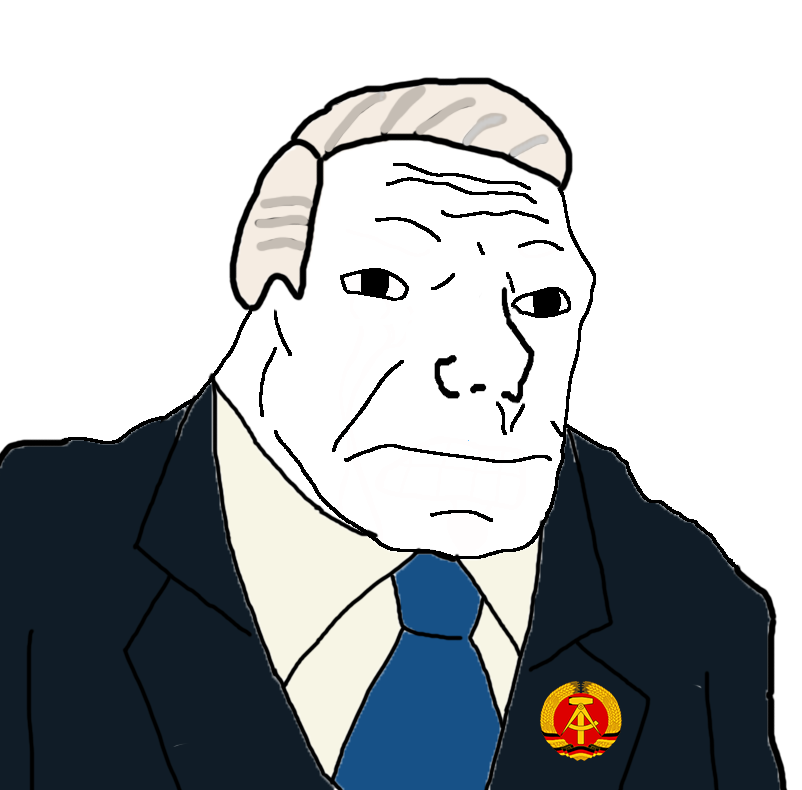
Label: 5_Craig